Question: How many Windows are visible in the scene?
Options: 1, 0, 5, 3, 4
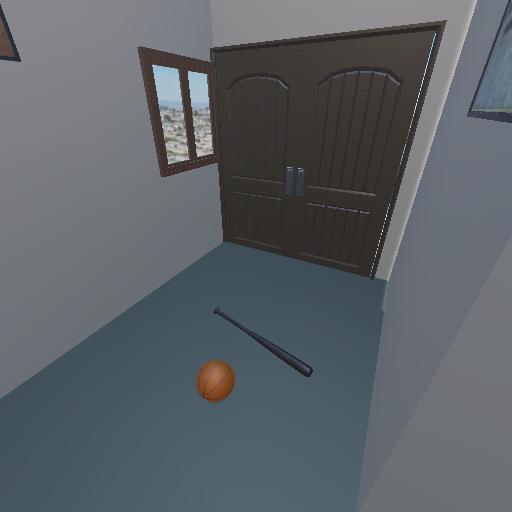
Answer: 1